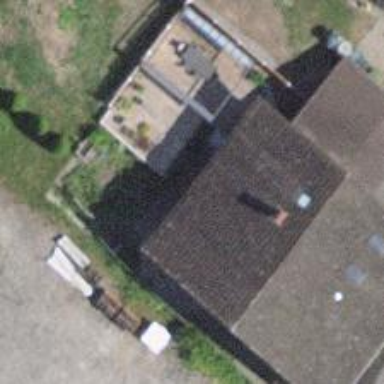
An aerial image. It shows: Simple house.